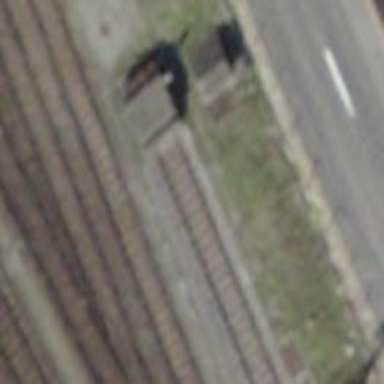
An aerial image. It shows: Railway buffer stop.